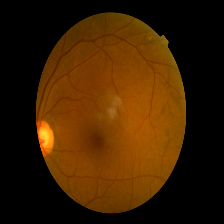
Diabetic retinopathy grade: Mild